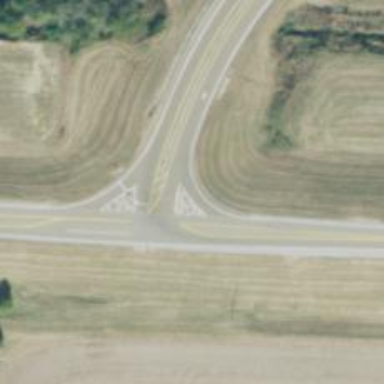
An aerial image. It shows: Trunk link road with asphalt surface.